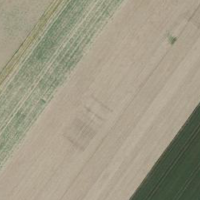
EUNIS habitat code: 52
Species observed at this site:
Populus tremula
Prunus spinosa